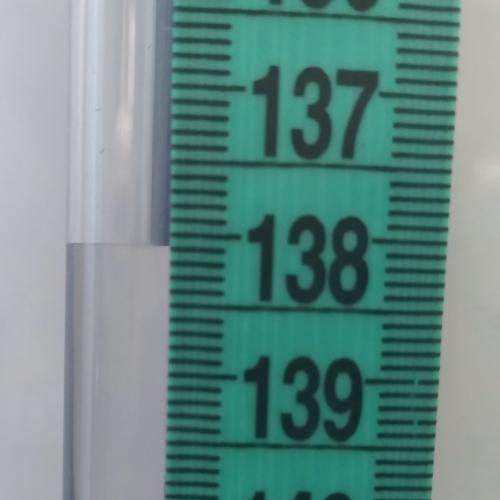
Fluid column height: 138.1 cm